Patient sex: F
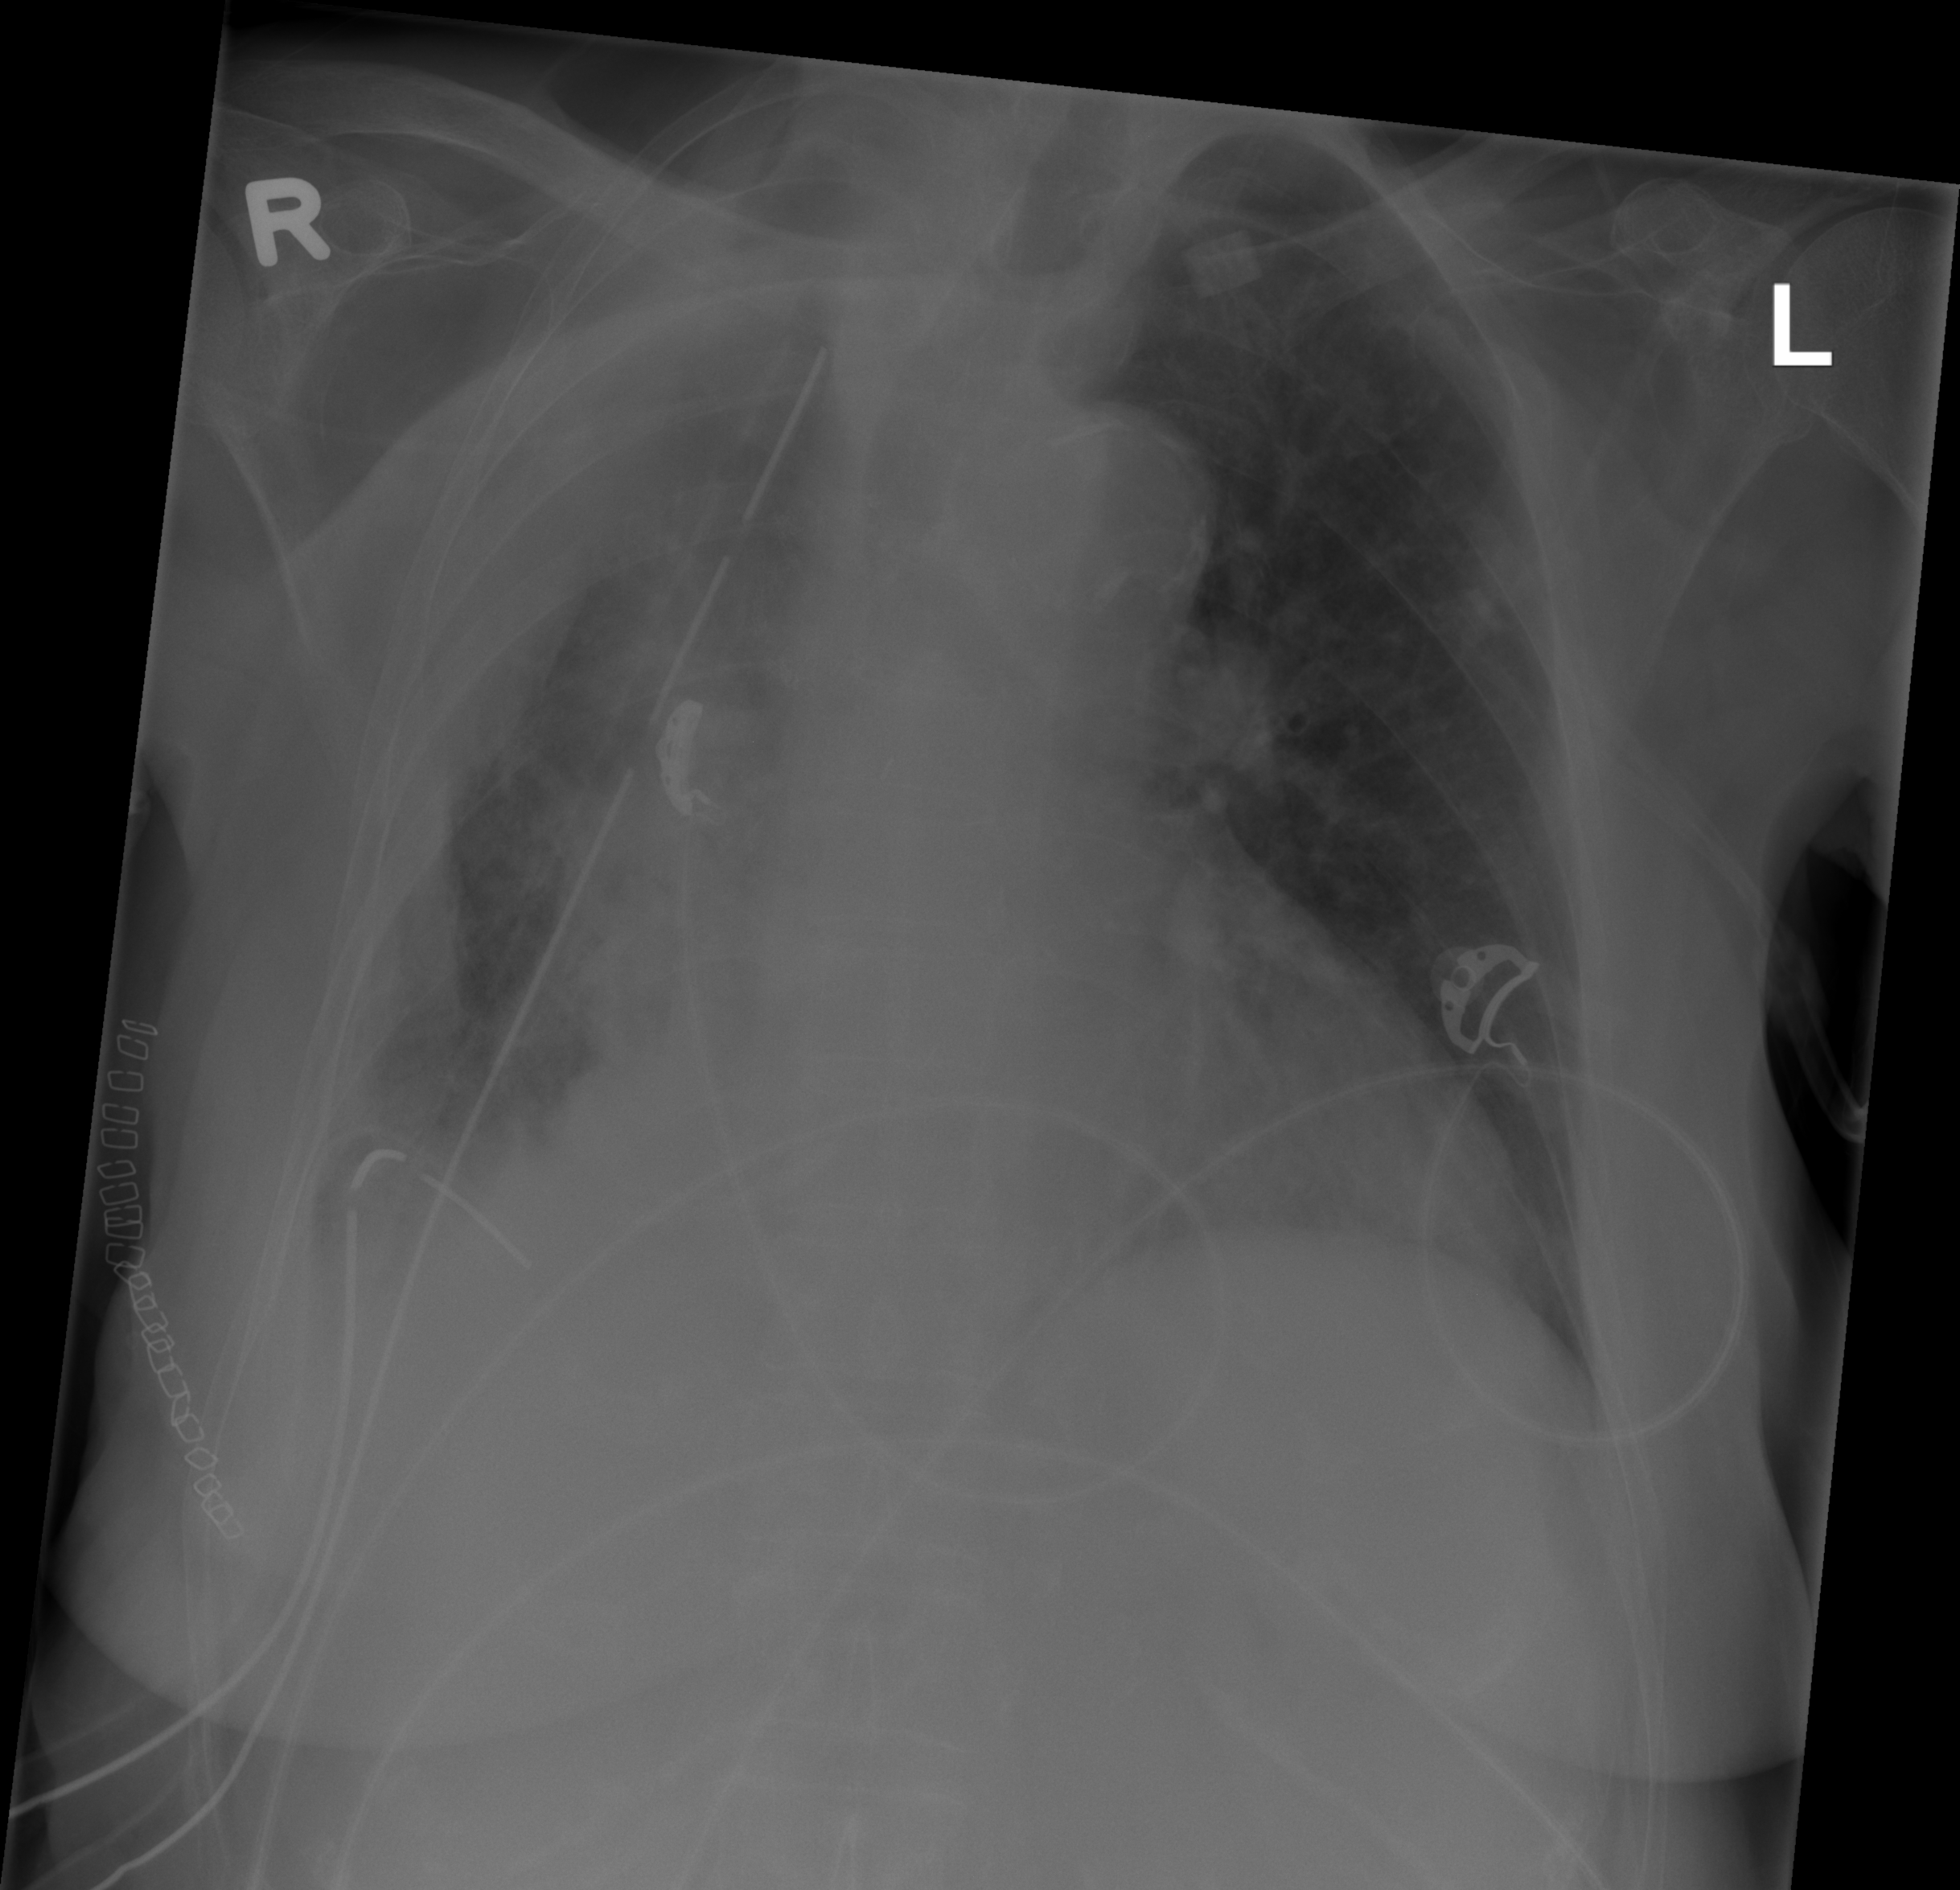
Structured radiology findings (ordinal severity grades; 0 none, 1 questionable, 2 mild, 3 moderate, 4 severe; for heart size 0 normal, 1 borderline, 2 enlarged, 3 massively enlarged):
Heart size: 1
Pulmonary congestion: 0
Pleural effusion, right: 0
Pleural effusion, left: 0
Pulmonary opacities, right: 1
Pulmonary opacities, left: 0
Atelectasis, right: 3
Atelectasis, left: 0